Question: What I'm trying to do is, to get local clone of dropbox project, make changes then push to this project.
My PC Specs are: Os Win 8 X64, <URL>
I did following steps:
1. Copied original project files into Dropbox folder
2. Initialized git repo in project directory which located in local file system, Dropbox folder
3. Then cloned this directory by typing git clone absolute/path/to/the/folder
4. Made some changes to the files just for testing, committed.. all gone well
5. When I tried to push this by typing git push origin master getting this error message

Raw TXT looks like that
'''
$ git push origin master
Counting objects: 5, done.
Delta compression using up to 4 threads.
Compressing objects: 100% (3/3), done.
Writing objects: 100% (3/3), 322 bytes, done.
Total 3 (delta 2), reused 0 (delta 0)
Unpacking objects: 100% (3/3), done.
remote: error: refusing to update checked out branch: refs/heads/master
remote: error: By default, updating the current branch in a non-bare reposit
remote: error: is denied, because it will make the index and work tree incon
ent
remote: error: with what you pushed, and will require 'git reset --hard' to
h
remote: error: the work tree to HEAD.
remote: error:
remote: error: You can set 'receive.denyCurrentBranch' configuration variabl
remote: error: 'ignore' or 'warn' in the remote repository to allow pushing
remote: error: its current branch; however, this is not recommended unless y
remote: error: arranged to update its work tree to match what you pushed in
remote: error: other way.
remote: error:
remote: error: To squelch this message and still keep the default behaviour,
remote: error: 'receive.denyCurrentBranch' configuration variable to 'refuse
To F:\Cloud\Dropbox\Web Server\pcand.me
! [remote rejected] master -> master (branch is currently checked out)
error: failed to push some refs to 'F:\Cloud\Dropbox\Web Server\pcand.me'
'''
Tried to fully uninstall with cleaning traces and reinstall 3 times, did steps above 2-3 times. Nothing helped
# What am I missing?
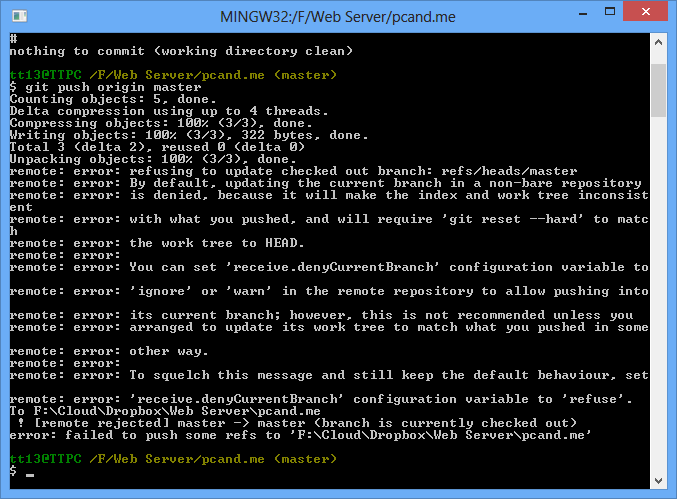
Answer: Generally, it's not a good idea to push to a non-bare repository.
What I'd do is:
Create an empty directory "/path/to/bare/repository"
Enter that directory and do a
'''
git init --bare
'''
This will initialize a git structure that is safe to push into. Don't put any files from your dropbox folder there.
Create an empty directory "/path/to/working/folder"
Copy the dropbox files there, enter the directory and type the following commands
'''
git init
git remote add origin /path/to/bare/repository
git commit -a -m 'Initial commit'
git push origin master
'''
The 'git init' command doesn't have the '--bare' parameter, so this will be a working folder where you can see your files. After you have pushed the files to the "origin" repository, check the contents of the bare repository. You won't find any readable files there, only your git index.